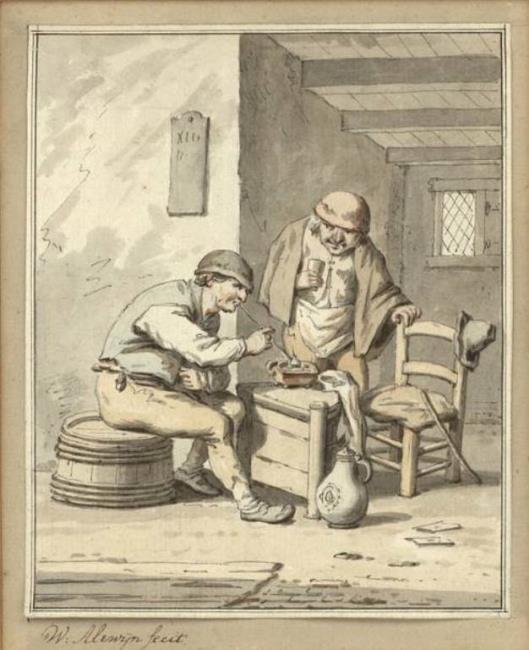
Title: A peasant with a pipe and another with a cup in an inn
Artist: Willem Alewijn (1769-1839) perhaps after A. van Ostade
Earliest date: 1784
Latest date: 1839
Genre: drawing
Iconography: Tobacco
Keywords: peasant genre, inn, interior view, pipe, lighting, fire pot